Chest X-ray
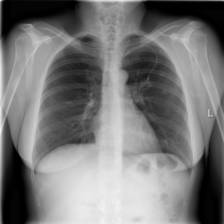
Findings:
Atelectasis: negative
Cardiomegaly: negative
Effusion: negative
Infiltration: negative
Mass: negative
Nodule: negative
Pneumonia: negative
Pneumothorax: negative
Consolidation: negative
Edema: negative
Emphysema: negative
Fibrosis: negative
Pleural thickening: negative
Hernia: negative